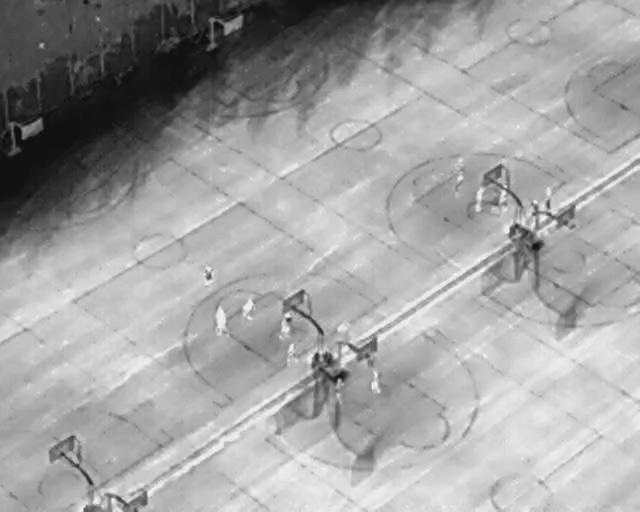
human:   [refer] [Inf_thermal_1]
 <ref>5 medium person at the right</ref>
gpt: <box>[[72, 37, 76, 39, 2], [68, 33, 74, 35, 2], [75, 38, 79, 39, 2], [76, 37, 80, 39, 2], [83, 37, 87, 39, 2]]</box>

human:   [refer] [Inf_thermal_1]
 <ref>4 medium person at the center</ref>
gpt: <box>[[30, 52, 34, 54, 2], [37, 58, 40, 61, 2], [42, 62, 46, 64, 2], [43, 67, 47, 69, 2]]</box>